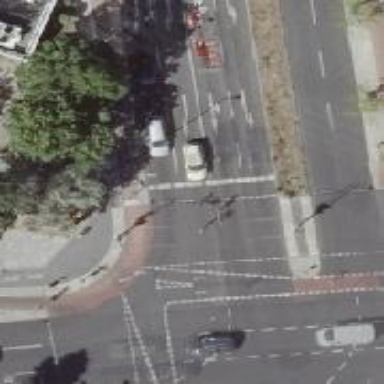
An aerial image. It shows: Asphalt footway with marked crossing equipped with traffic signals.